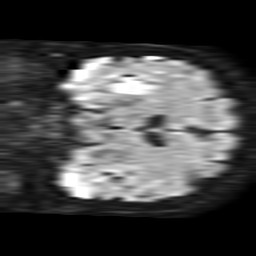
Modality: TRACE
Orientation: coronal
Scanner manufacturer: philips
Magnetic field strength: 1.5 T
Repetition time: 3.265 s
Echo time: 0.06922 s